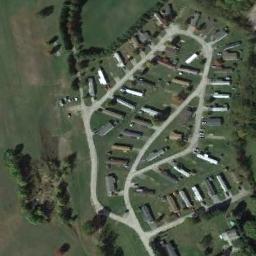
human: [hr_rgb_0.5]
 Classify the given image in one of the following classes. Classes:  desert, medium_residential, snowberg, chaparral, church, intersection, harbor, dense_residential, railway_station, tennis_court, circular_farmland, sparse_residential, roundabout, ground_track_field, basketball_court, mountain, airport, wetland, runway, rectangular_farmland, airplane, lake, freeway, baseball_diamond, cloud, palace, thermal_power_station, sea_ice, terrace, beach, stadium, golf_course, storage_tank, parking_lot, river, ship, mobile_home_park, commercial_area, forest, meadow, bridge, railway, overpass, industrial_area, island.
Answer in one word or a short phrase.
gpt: mobile_home_park